Field crop: maize
Growth stage: 2
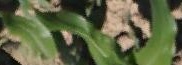
Species: maize